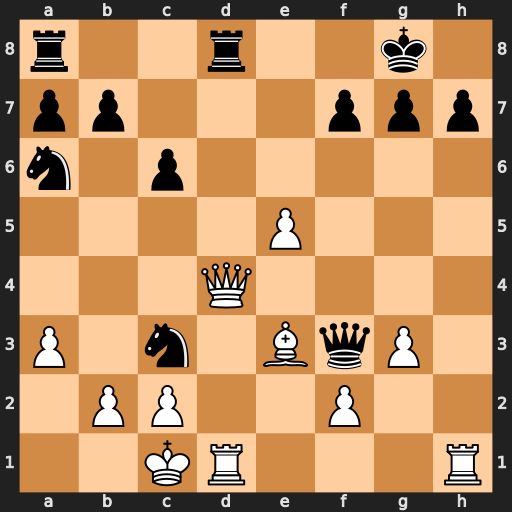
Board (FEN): r2r2k1/pp3ppp/n1p5/4P3/3Q4/P1n1BqP1/1PP2P2/2KR3R
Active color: w
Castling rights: -
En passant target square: -
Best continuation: Qxd8+ Rxd8 Rxd8#